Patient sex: M
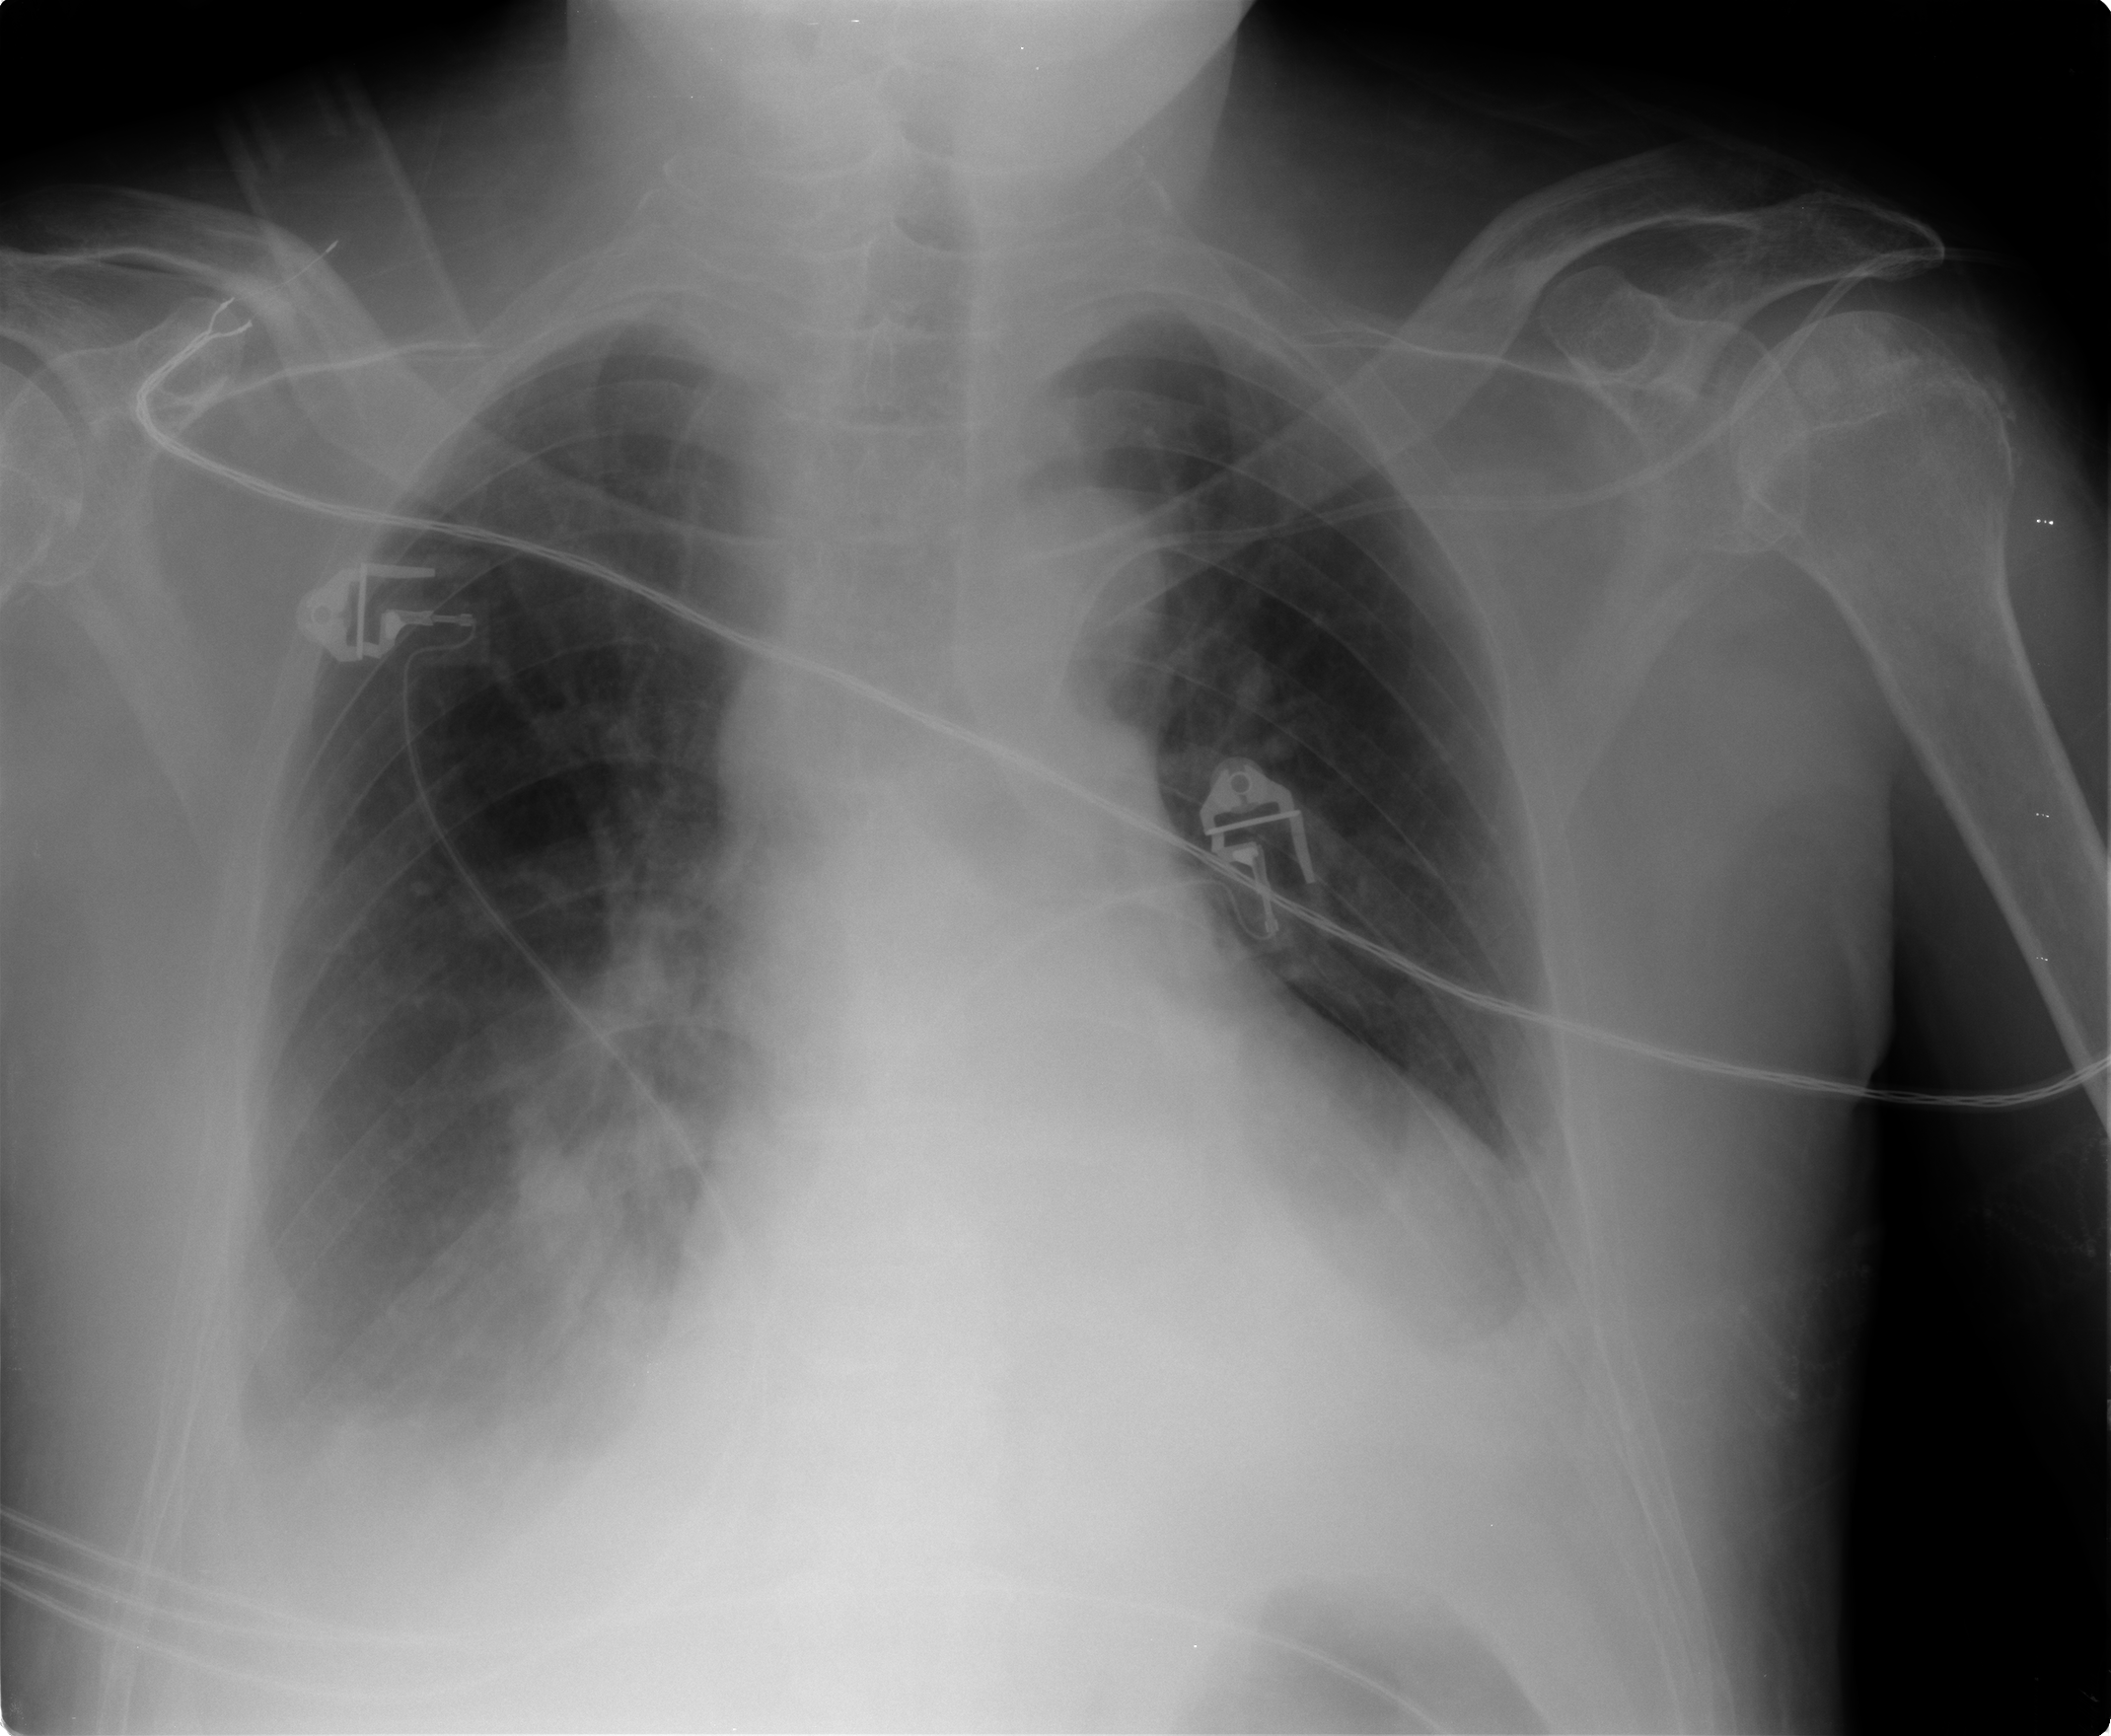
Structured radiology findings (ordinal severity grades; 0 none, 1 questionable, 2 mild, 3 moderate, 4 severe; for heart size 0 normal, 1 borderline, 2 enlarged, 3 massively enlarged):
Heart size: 2
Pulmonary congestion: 2
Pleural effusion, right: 2
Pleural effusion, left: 2
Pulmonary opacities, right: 0
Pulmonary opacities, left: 0
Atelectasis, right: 2
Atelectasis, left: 2